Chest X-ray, PA view. Patient: 71 years old, sex M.
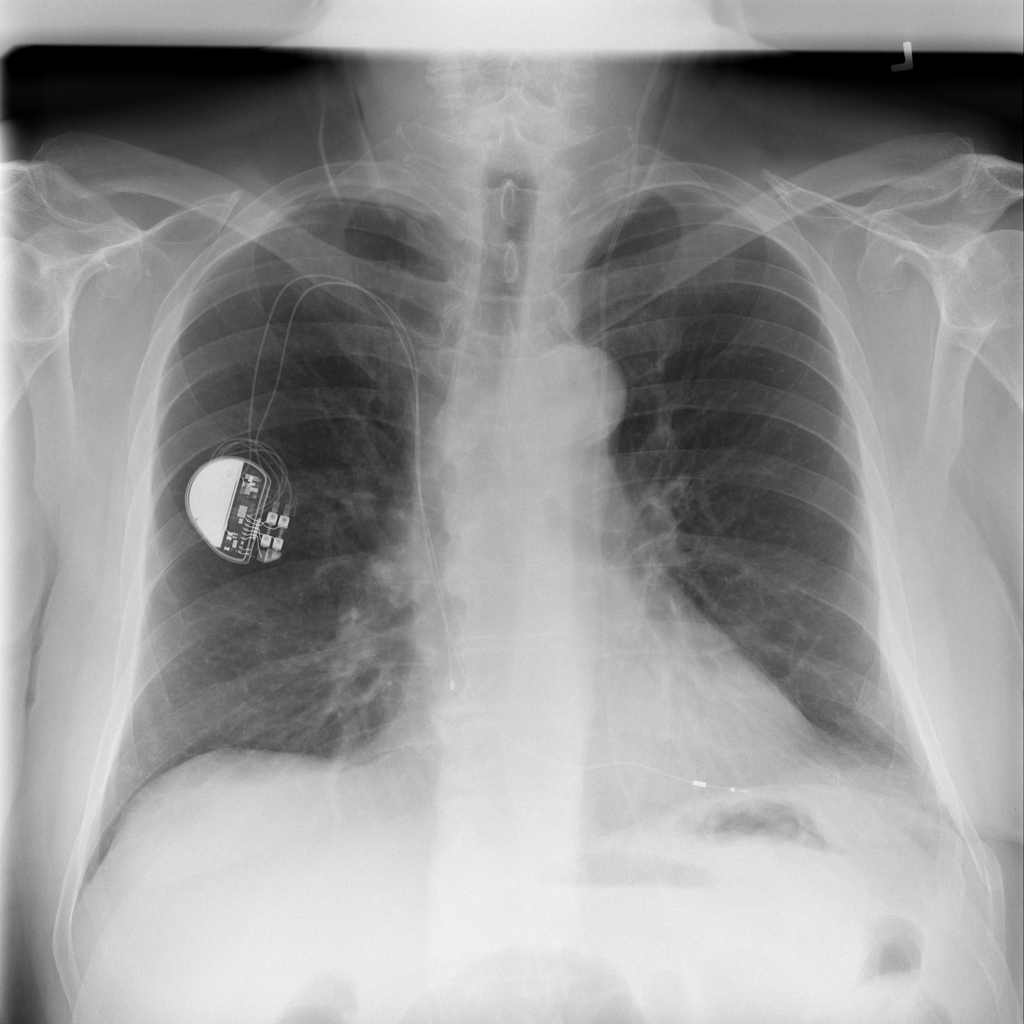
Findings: No Finding